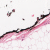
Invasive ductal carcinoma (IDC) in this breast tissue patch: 0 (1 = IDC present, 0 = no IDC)